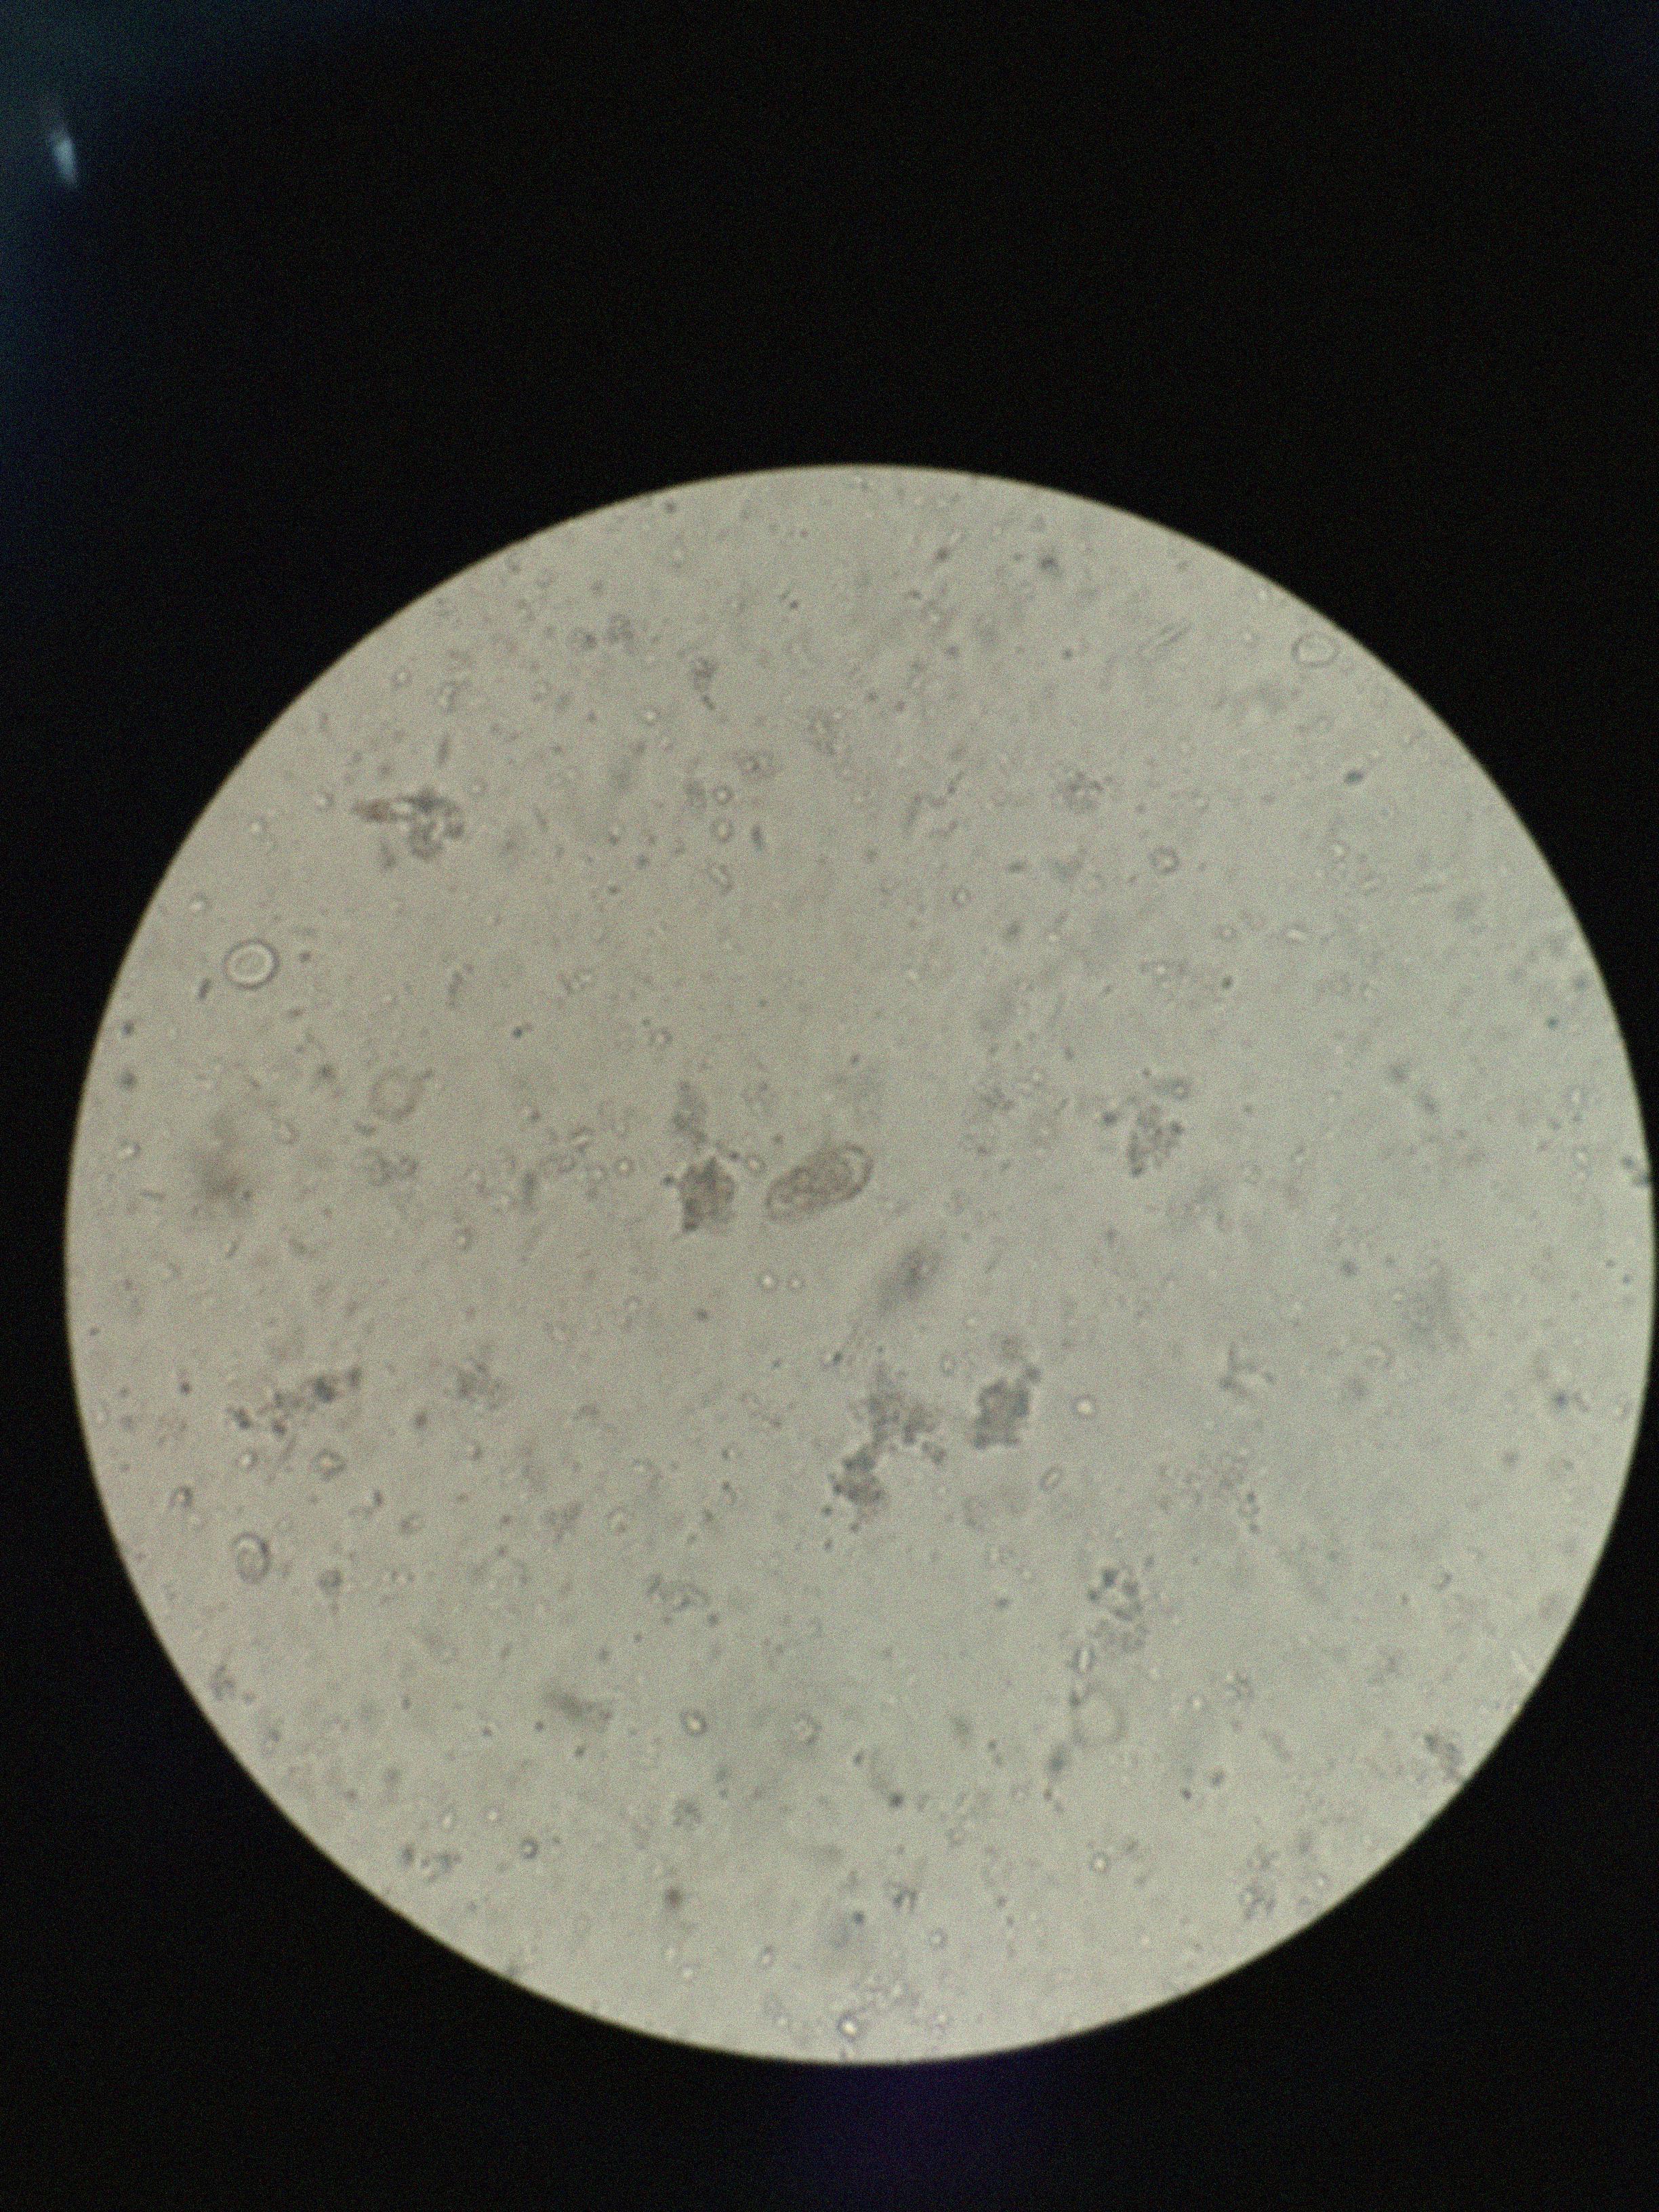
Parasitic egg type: Capillaria philippinensis